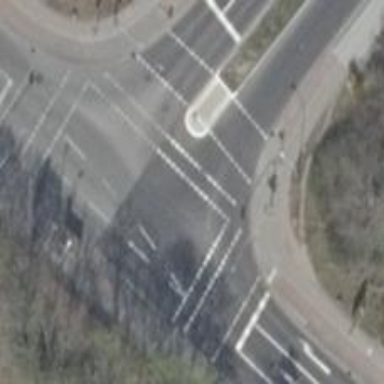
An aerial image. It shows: Asphalt cycleway with crossing controlled by traffic signals.